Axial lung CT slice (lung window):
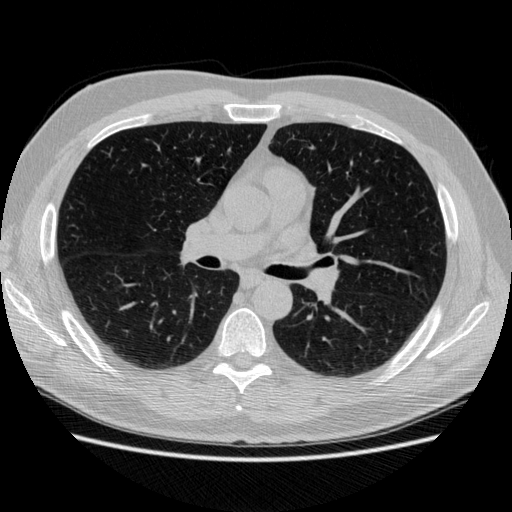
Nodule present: no